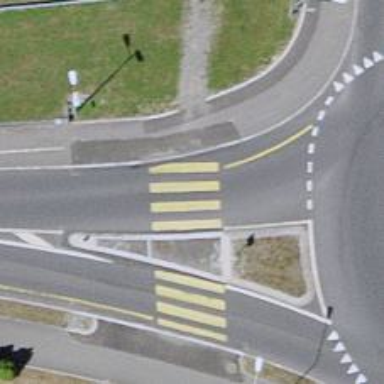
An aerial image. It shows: Uncontrolled zebra crossing with central island.